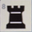
Piece: bR